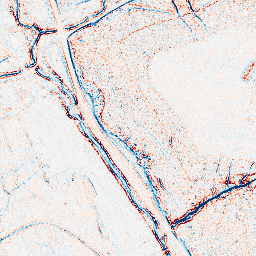
Category: edge_preserving
Decomposition family: bilateral
Decomposition parameters: d: 5
sigma_color: 100
sigma_space: 50
Upsampling method: quadratic
Upsampling parameters: scale: 8
Upsampling scale: 8